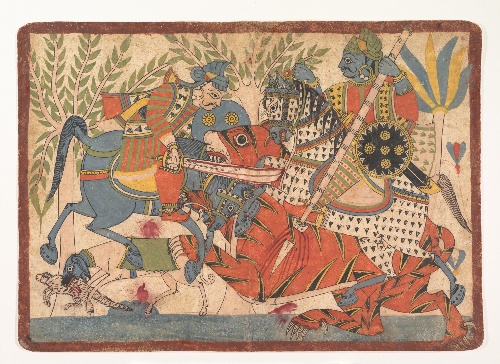
Date: 1800–1850
Object type: Folio
Classification: Paintings
Medium: Opaque watercolor and ink on paper
Culture: Western India, Maharashtra, Paithan or northern Karnataka
Dimensions: 12 3/8 x 17 3/8 in. (31.4 x 44.1 cm)
Department: Asian Art
Credit line: Gift of Cynthia Hazen Polsky, 1987
Accession year: 1987
Repository: Metropolitan Museum of Art, New York, NY
Tags: Swords|Men|Horses|Tigers|Dogs